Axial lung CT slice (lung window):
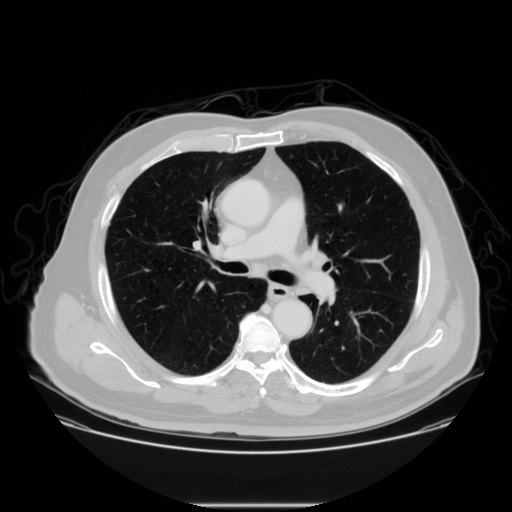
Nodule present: no